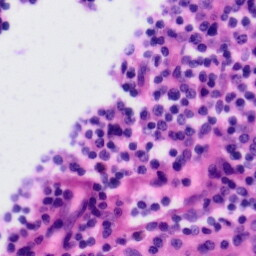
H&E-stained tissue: Tonsil